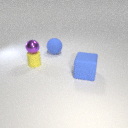
large blue rubber sphere behind small yellow rubber cylinder